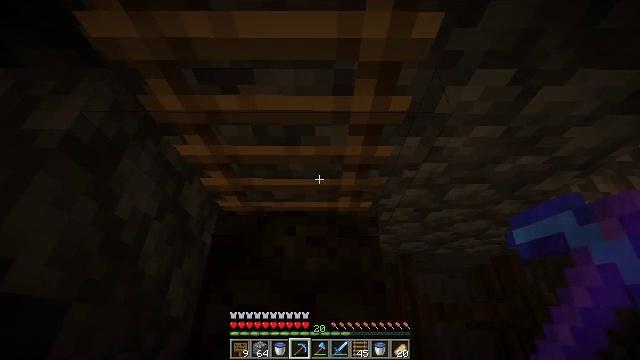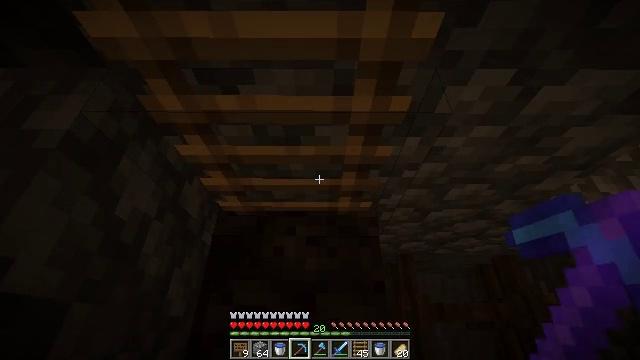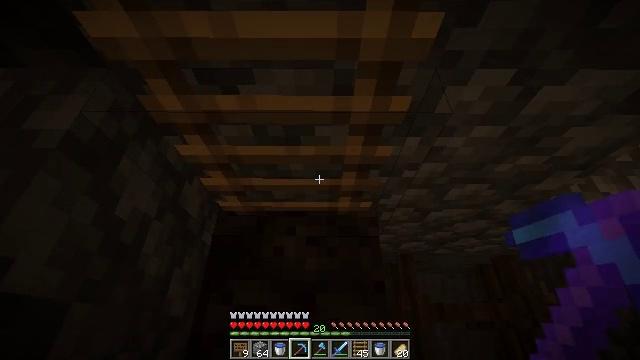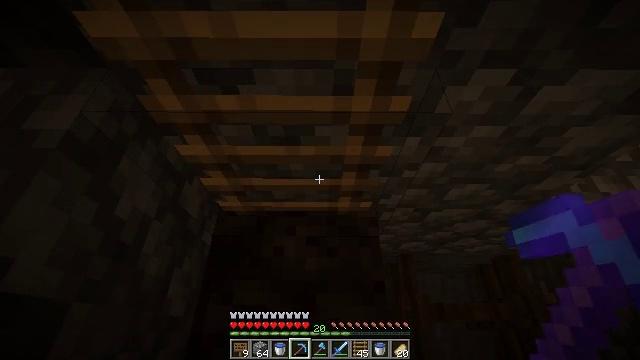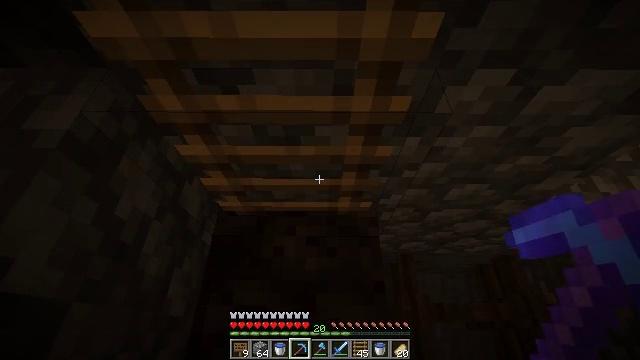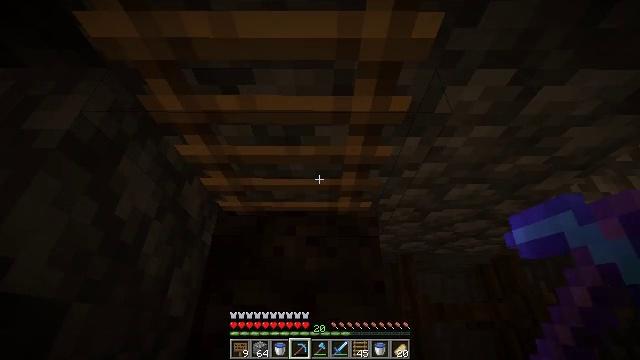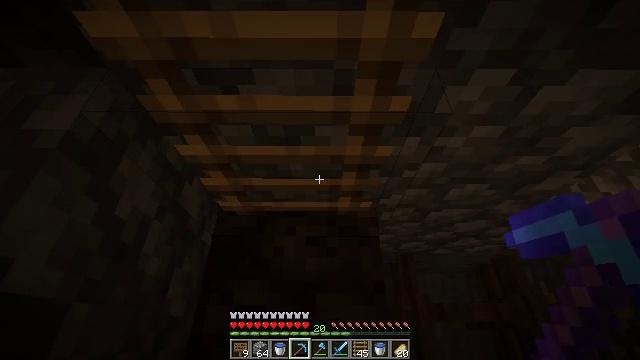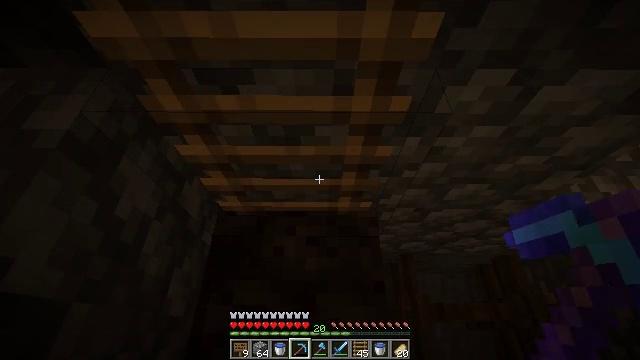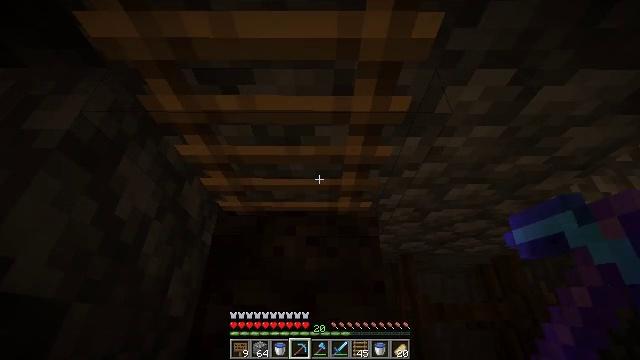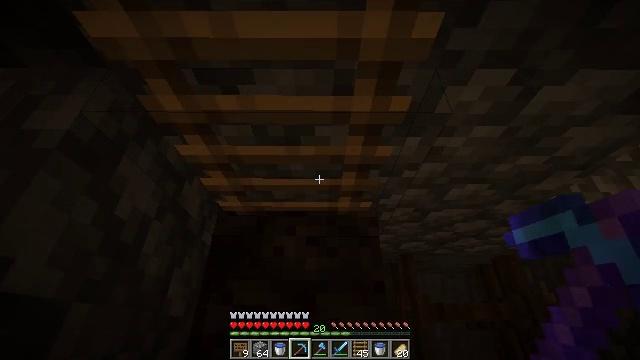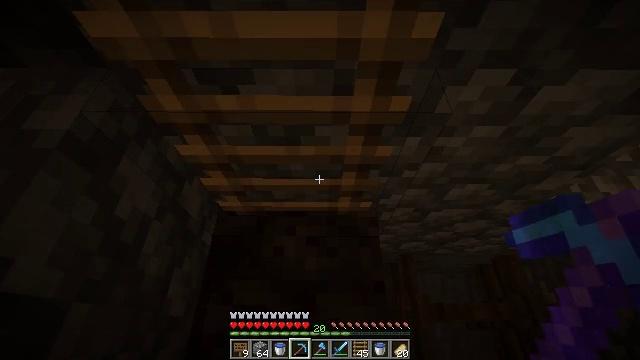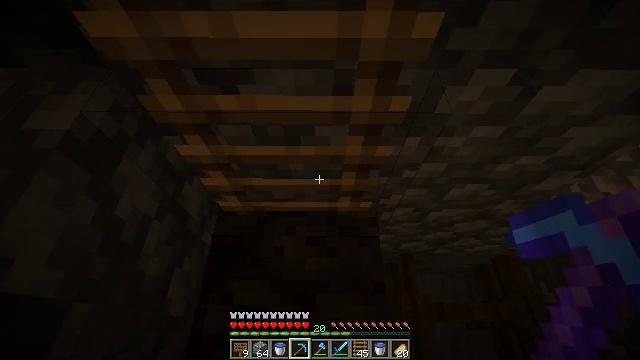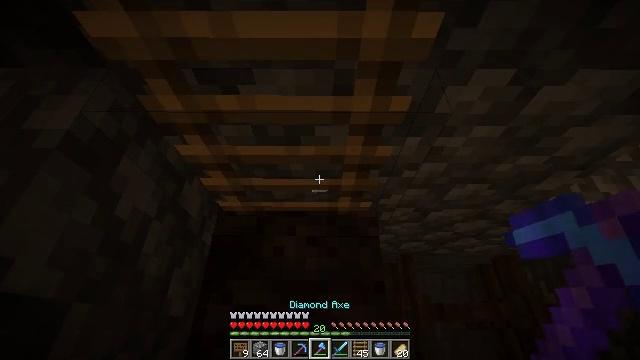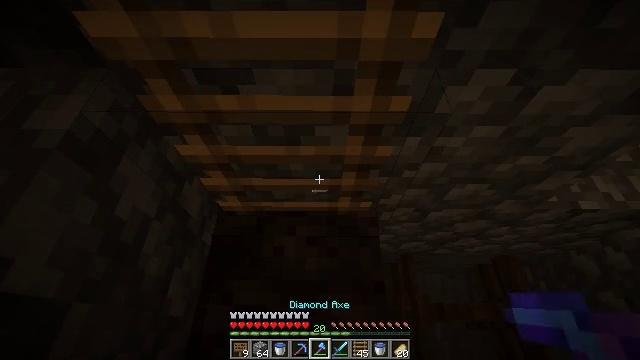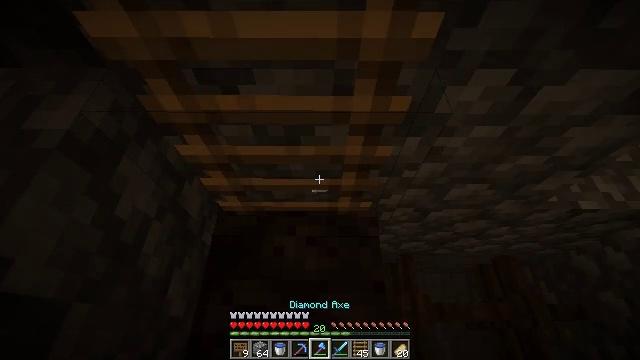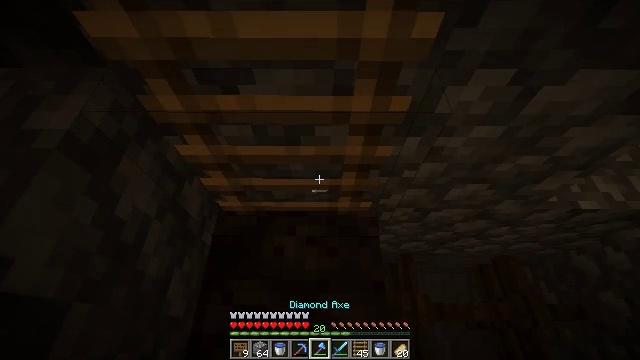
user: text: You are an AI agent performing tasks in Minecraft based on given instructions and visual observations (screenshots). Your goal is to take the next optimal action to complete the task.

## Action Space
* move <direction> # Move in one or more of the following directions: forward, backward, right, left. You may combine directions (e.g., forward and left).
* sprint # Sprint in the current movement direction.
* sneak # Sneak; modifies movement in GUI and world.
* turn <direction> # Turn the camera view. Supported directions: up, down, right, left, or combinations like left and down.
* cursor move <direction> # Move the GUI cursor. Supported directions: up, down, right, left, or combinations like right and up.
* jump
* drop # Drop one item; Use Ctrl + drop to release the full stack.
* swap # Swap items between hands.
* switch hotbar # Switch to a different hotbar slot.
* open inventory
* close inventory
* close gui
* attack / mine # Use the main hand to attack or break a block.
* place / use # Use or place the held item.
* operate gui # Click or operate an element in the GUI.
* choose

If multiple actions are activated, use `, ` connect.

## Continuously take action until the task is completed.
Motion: motion action
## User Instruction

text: Remove the ladder from its position.
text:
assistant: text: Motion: no_op
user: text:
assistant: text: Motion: no_op
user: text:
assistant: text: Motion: no_op
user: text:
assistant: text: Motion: no_op
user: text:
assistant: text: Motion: no_op
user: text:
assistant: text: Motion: no_op
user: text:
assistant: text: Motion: no_op
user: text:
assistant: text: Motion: no_op
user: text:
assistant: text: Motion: no_op
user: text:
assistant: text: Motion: no_op
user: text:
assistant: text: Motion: no_op
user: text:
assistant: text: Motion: no_op
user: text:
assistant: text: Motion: no_op
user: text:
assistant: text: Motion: no_op
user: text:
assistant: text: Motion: no_op
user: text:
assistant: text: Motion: no_op
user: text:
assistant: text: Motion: no_op
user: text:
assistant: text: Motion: turn left
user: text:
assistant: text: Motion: turn left
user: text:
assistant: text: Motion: no_op
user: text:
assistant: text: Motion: no_op
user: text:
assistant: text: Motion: turn up, attack / mine
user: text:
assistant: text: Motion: attack / mine
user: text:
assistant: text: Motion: attack / mine
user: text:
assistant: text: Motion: attack / mine
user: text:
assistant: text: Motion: turn up, attack / mine
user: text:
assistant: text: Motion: turn up, attack / mine
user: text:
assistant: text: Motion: turn up, attack / mine
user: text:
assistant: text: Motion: turn up, attack / mine
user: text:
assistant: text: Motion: turn up, attack / mine